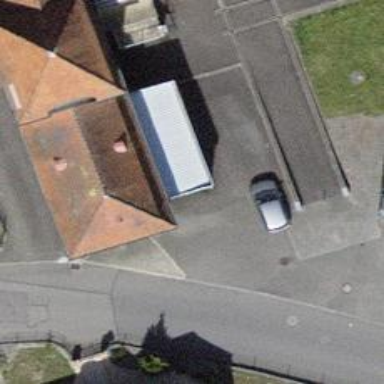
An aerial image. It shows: Post box.